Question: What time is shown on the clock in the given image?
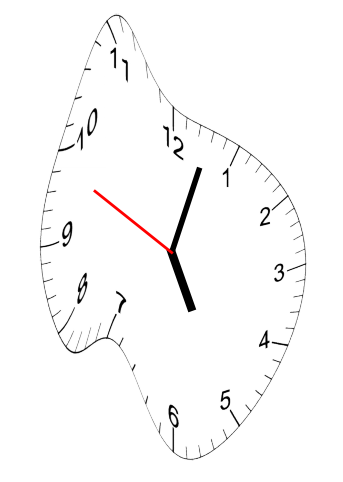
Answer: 05:02:49